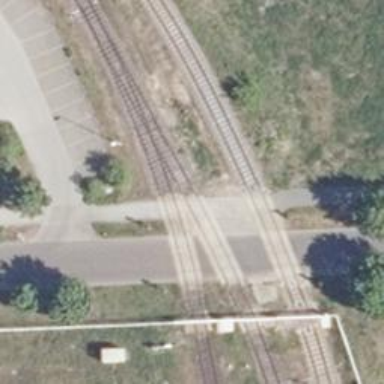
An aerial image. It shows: Crossing for the railway.